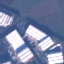
Label: Industrial